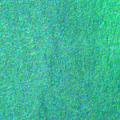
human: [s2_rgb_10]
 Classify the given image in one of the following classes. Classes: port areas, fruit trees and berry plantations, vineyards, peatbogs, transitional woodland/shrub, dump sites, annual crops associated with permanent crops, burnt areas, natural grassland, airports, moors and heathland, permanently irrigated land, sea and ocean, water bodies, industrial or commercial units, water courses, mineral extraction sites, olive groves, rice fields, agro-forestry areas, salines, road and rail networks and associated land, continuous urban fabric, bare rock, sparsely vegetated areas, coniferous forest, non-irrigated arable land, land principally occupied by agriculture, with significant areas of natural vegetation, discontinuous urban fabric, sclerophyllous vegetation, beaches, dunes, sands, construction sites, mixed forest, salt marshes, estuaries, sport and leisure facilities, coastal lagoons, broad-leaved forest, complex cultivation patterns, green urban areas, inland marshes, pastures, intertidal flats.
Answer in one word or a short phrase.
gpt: sea and ocean